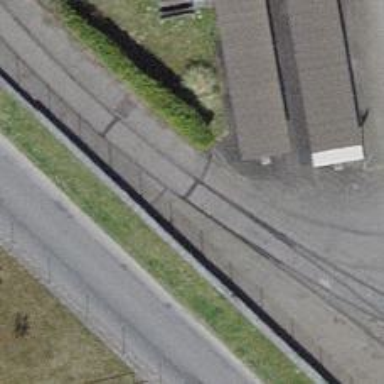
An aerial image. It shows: Railway switch.